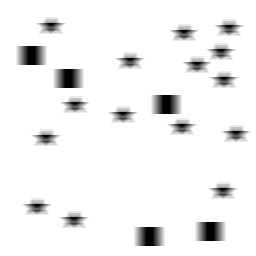
Squares: 5
Triangles: 0
Stars: 15
Total shapes: 20